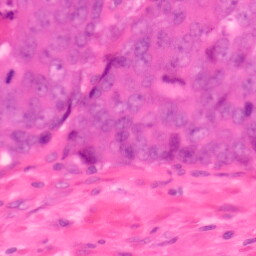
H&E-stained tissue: Colon